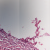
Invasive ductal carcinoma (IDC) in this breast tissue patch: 0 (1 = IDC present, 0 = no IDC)